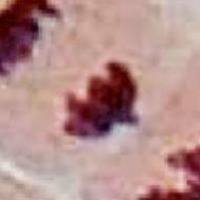
Label: telophase